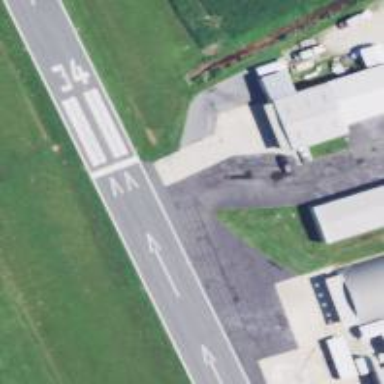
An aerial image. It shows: Runway surface made of asphalt at airport.